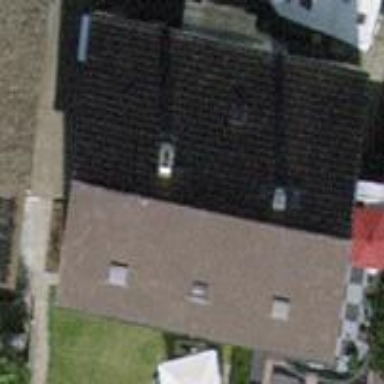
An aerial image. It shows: Gabled building with grey roof.